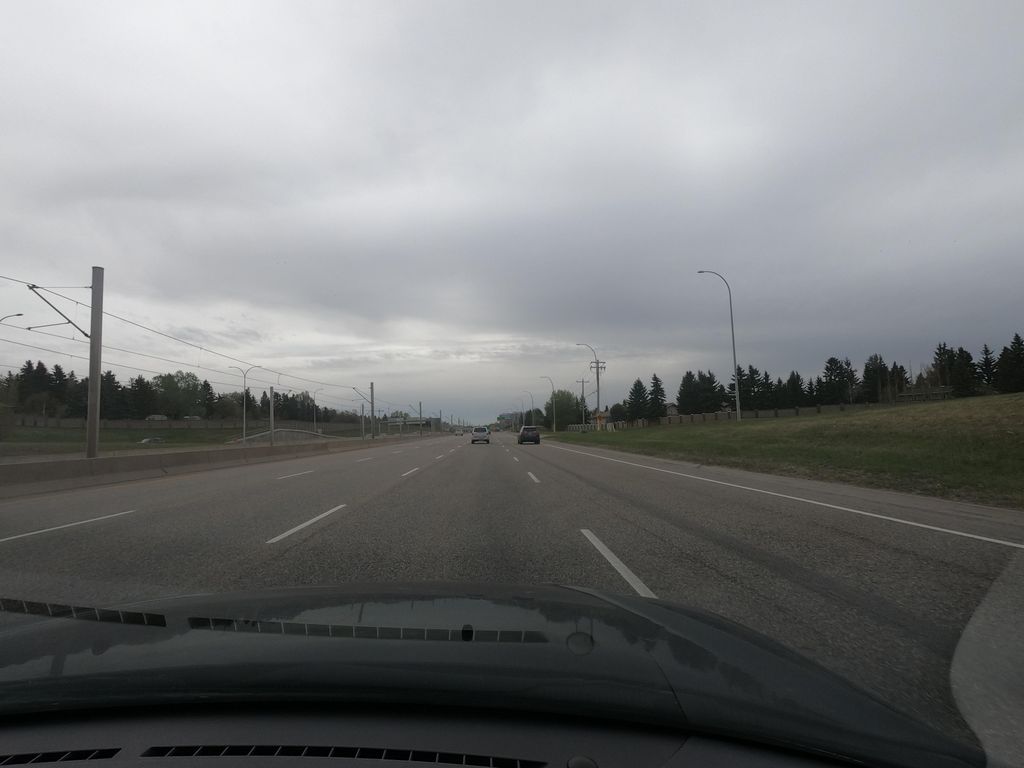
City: calgary